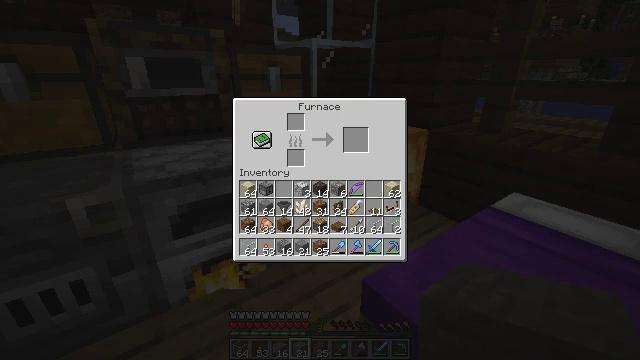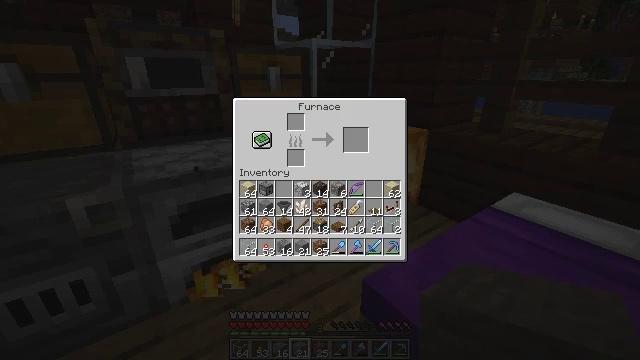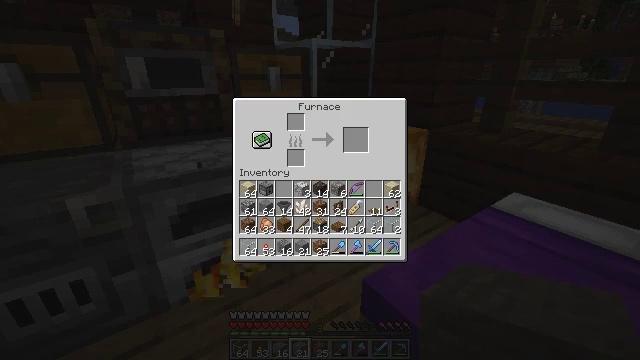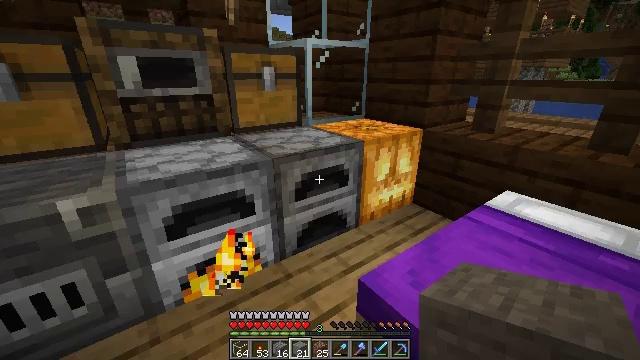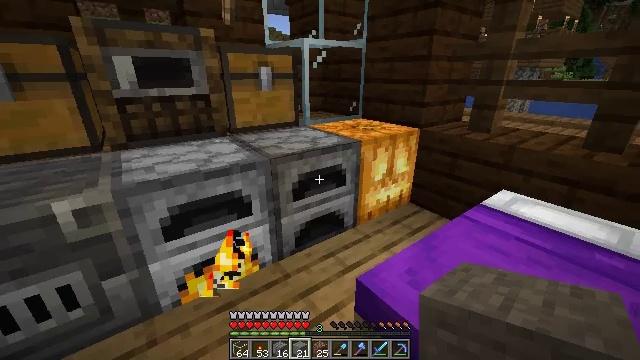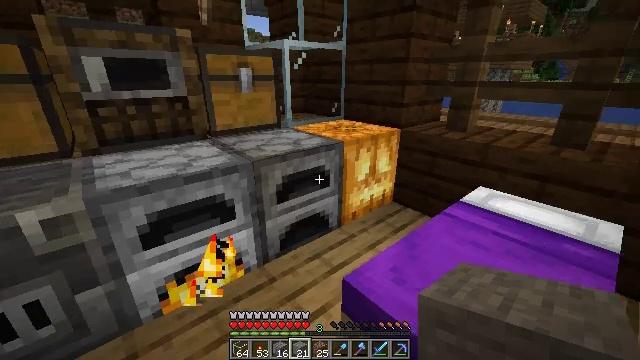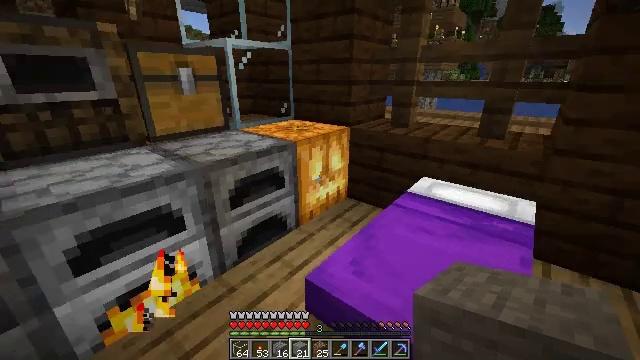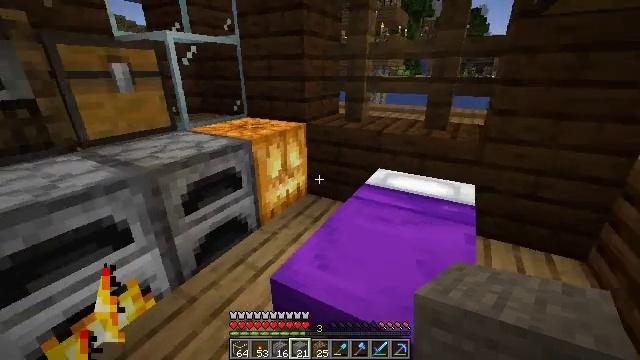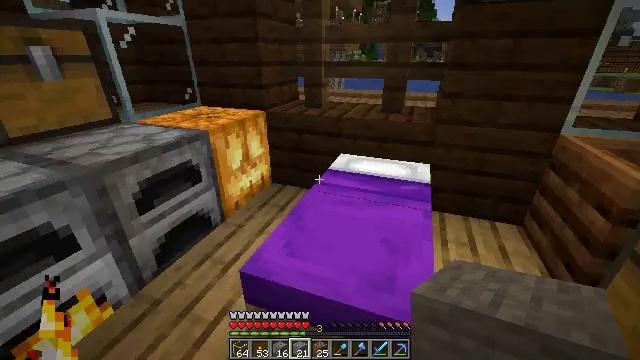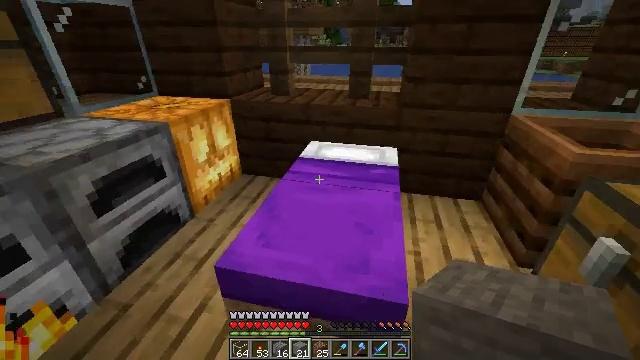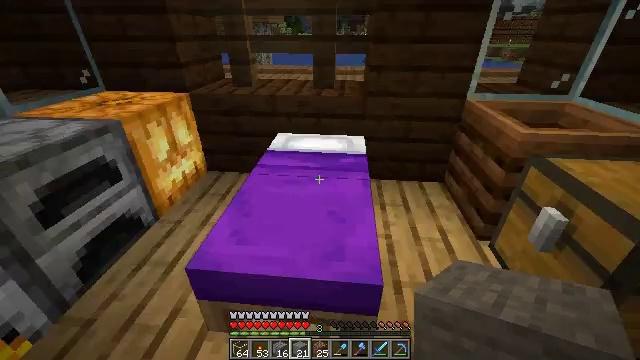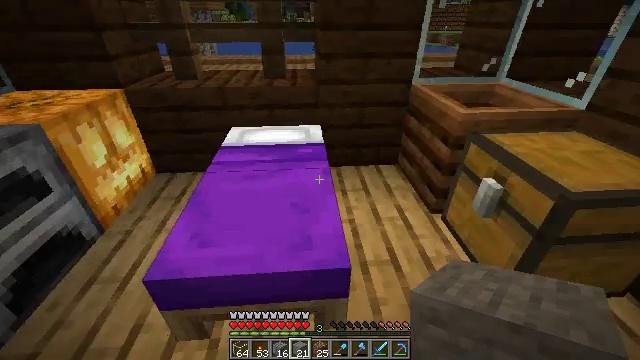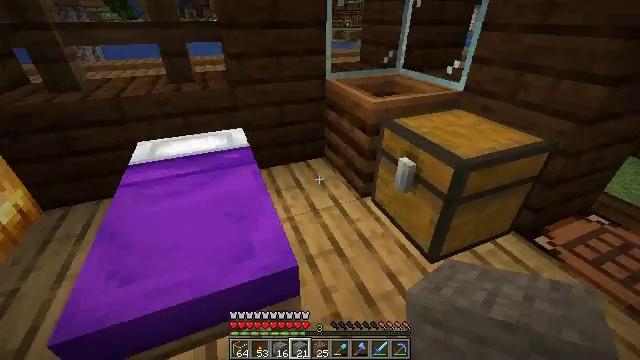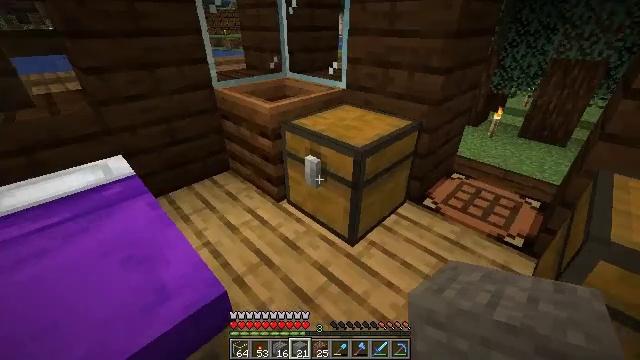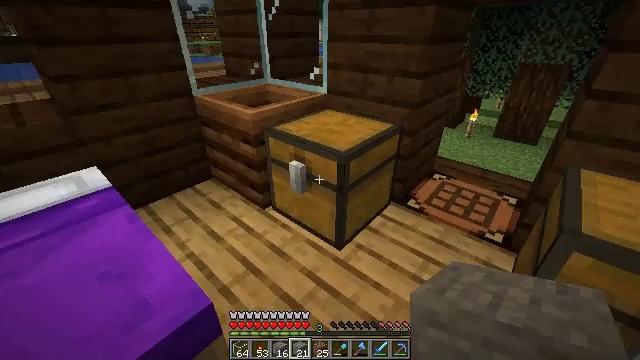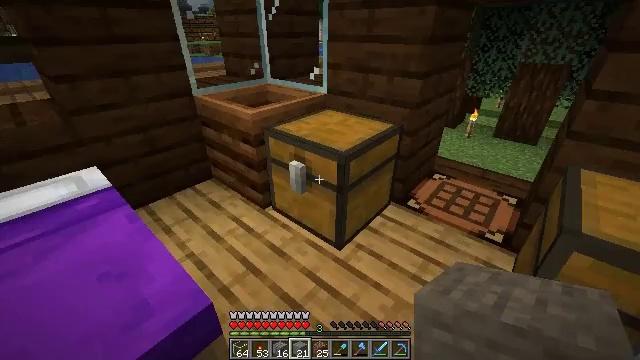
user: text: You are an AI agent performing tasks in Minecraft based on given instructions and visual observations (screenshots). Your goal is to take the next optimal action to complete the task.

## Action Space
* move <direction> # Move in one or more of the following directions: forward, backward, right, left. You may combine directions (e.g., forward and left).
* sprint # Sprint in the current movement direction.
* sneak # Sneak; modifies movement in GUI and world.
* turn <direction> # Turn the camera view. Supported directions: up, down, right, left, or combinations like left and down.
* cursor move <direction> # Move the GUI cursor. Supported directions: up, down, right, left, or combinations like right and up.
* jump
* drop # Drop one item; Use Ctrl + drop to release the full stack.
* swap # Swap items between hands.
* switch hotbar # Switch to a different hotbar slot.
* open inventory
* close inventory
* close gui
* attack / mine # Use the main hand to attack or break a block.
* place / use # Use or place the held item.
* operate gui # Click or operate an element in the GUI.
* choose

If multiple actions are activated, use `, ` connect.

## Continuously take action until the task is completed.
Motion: motion action
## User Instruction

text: Construct a comparator using a crafting table.
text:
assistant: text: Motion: no_op
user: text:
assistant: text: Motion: no_op
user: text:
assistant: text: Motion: cursor move right
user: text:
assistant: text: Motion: close gui
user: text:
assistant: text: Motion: turn right
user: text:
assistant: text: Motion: turn right
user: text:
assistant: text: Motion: turn right
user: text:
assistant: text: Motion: turn right and down
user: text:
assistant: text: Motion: turn right and down
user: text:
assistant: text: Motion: turn right and down
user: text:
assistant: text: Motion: turn right and down
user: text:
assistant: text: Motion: turn right
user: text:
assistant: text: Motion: turn right and up
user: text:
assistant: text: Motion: turn right and up
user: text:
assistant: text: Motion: no_op
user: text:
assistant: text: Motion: no_op
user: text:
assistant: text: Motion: turn right and down
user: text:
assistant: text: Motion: turn right
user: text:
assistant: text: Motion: turn right
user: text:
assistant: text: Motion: turn right
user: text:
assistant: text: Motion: turn right
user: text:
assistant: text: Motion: no_op
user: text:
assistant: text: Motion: no_op
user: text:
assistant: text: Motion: use / place
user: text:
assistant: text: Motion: use / place
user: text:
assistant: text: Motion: use / place
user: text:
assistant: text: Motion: use / place
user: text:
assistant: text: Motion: no_op
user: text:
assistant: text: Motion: open gui
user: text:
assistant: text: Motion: no_op